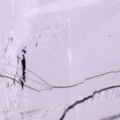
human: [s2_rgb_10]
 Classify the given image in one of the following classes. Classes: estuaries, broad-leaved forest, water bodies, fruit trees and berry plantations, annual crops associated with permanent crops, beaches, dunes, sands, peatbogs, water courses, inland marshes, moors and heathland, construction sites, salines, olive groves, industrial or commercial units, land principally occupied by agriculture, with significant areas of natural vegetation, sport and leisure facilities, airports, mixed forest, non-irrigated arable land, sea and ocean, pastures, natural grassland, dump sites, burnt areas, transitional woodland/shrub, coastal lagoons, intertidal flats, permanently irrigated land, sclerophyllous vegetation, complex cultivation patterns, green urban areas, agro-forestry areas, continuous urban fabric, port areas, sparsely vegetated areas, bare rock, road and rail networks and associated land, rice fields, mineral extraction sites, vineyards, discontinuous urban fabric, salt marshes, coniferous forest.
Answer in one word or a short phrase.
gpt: sea and ocean